Question: I decided on an effect I would like for a vertical drop down list. Basically, each list element is separated by a 1px grey bar. This effect is easy, apply bottom-border: solid 1px black;
On hover, I want the top and bottom borders of the selected item to become white. Unfortunately, setting the top and bottom borders on the list item element, does not change the bottom border of the list item above it and I end up with the top border staying black and the bottom border becoming white.
Is there a css only way to achieve this effect?
The desired effect is shown here:

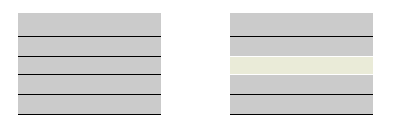
Answer: This would be a perfect use of the <URL>. Unfortunately, it being nonexistent at all, I'd take a different approach. If you can change the border to be on , the next-sibling selector will work perfectly:
'''
ul > li:hover, ul > li:hover + li {
border-top: 1px solid white;
}
'''
Demo: <URL>